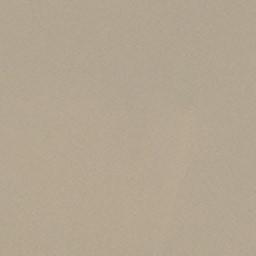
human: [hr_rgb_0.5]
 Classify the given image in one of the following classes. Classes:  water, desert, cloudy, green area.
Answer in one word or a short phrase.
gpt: desert